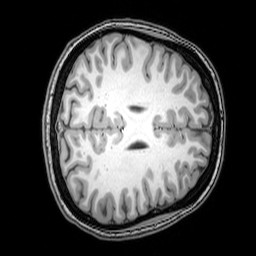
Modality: T1w
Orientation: axial
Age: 22
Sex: female
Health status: healthy
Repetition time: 0.081 s
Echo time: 0.037 s